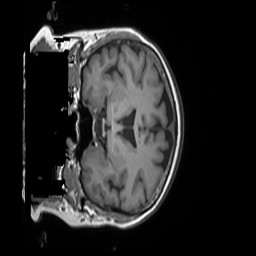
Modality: T1w
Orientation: coronal
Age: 63
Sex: female
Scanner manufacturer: siemens
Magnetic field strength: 3 T
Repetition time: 1.55 s
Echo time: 0.00234 s